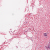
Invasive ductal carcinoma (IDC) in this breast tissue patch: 0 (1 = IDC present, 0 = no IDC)